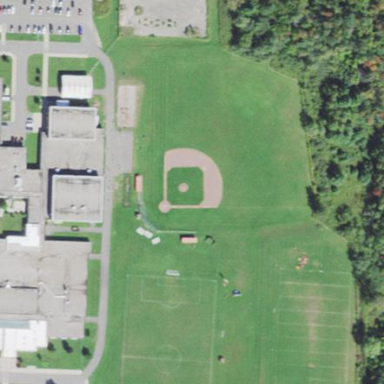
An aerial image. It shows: Baseball pitch for leisure and sports activities.